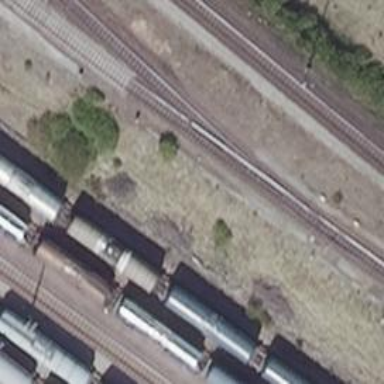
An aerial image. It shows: Railway switch.